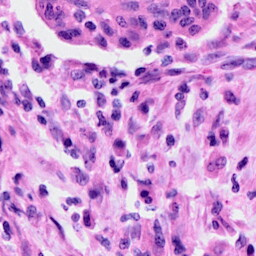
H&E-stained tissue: Cervix